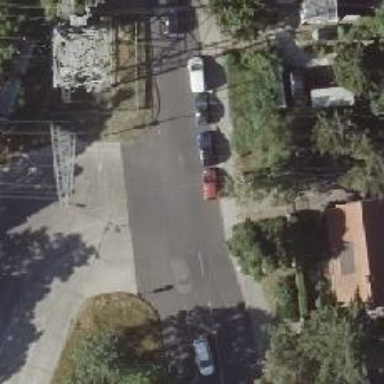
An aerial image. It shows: Residential road with asphalt surface and lane markings.